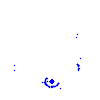
Particle: electron